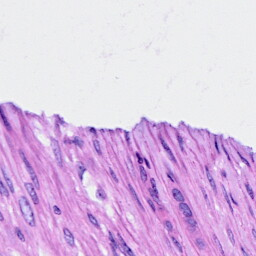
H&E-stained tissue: Ovarian